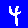
Digit: 4